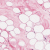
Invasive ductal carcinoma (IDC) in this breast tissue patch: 0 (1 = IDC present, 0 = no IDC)